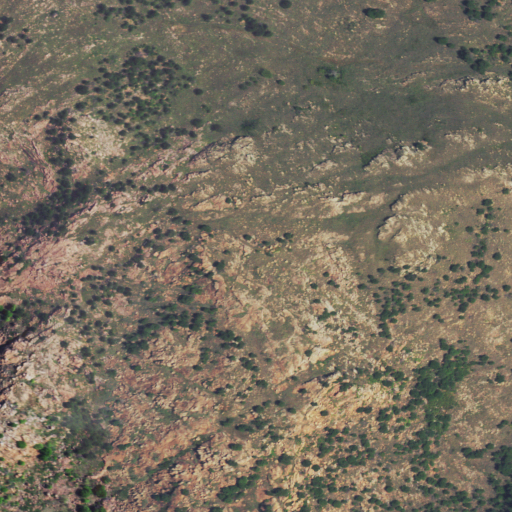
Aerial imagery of mountain in Oklahoma named Browne Hill containing only grassland